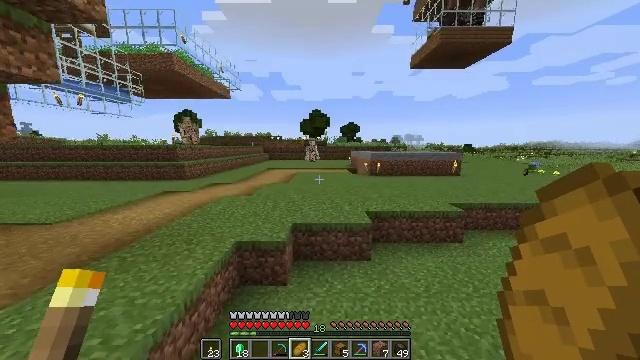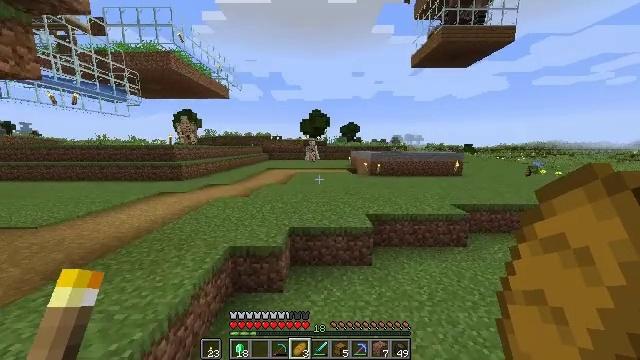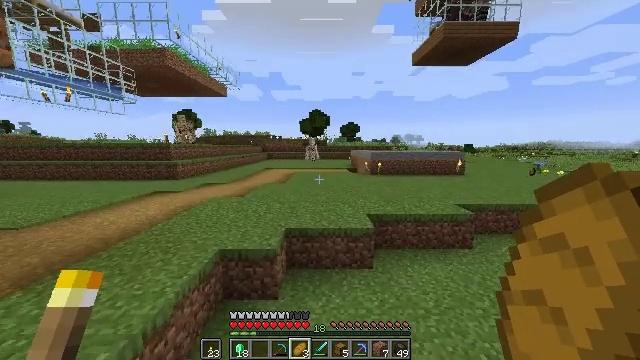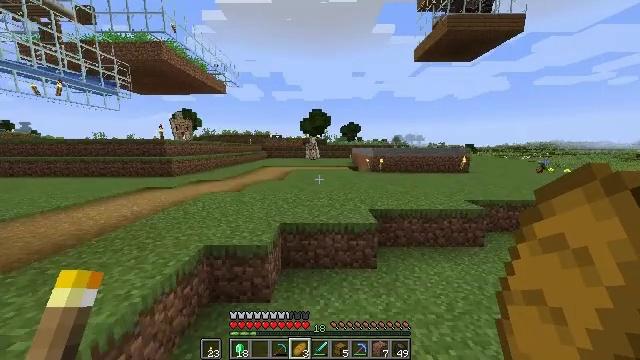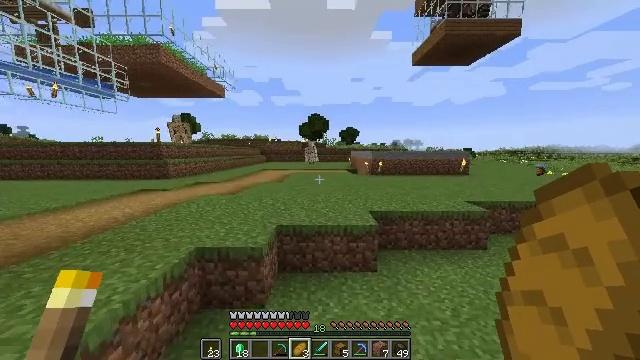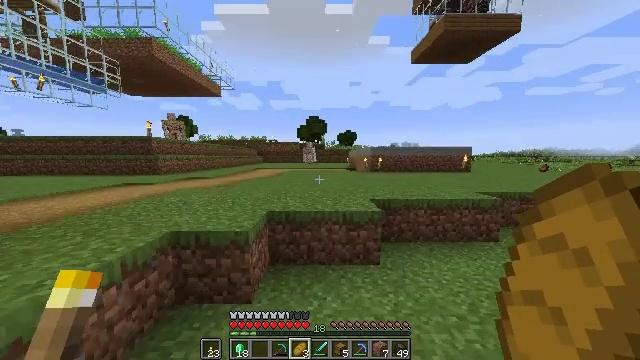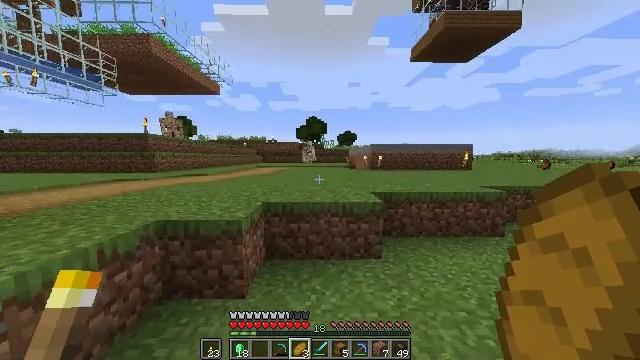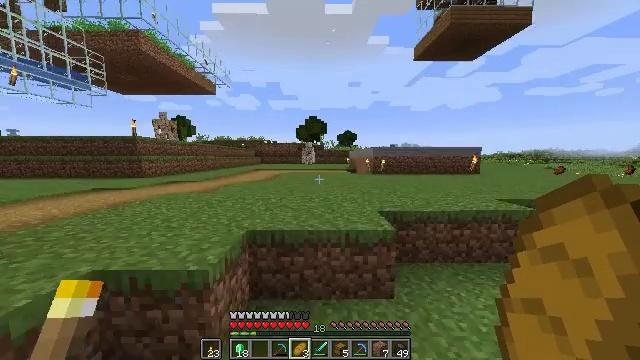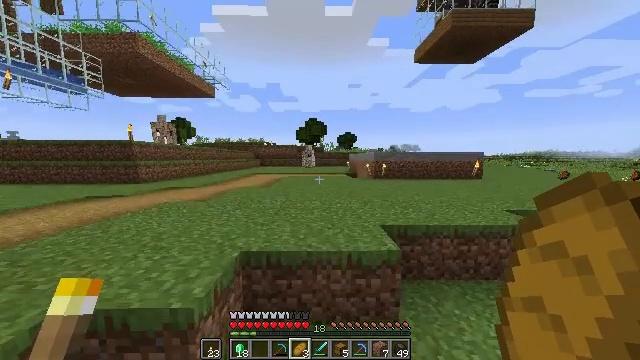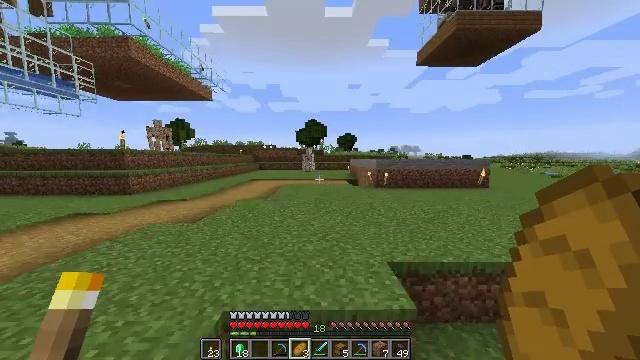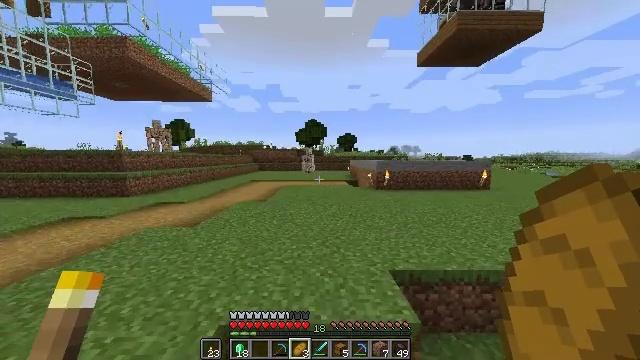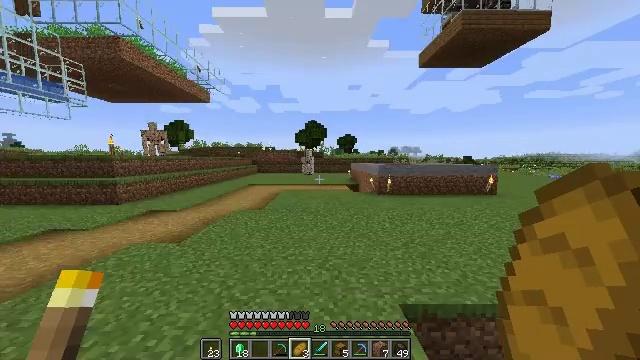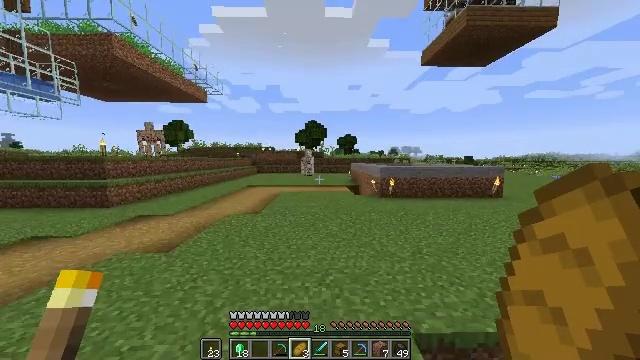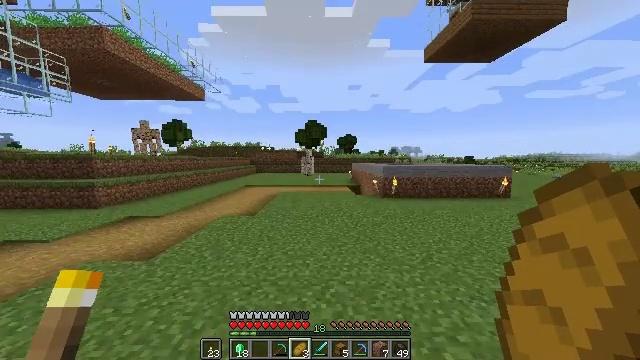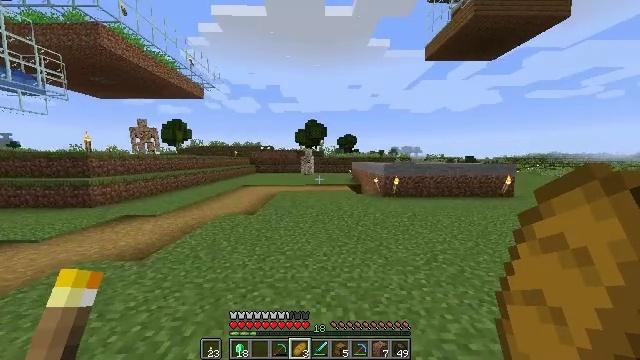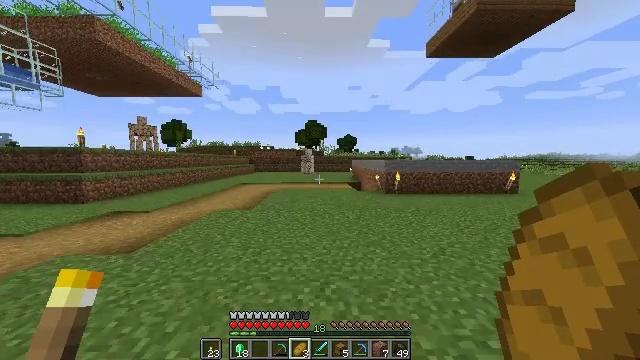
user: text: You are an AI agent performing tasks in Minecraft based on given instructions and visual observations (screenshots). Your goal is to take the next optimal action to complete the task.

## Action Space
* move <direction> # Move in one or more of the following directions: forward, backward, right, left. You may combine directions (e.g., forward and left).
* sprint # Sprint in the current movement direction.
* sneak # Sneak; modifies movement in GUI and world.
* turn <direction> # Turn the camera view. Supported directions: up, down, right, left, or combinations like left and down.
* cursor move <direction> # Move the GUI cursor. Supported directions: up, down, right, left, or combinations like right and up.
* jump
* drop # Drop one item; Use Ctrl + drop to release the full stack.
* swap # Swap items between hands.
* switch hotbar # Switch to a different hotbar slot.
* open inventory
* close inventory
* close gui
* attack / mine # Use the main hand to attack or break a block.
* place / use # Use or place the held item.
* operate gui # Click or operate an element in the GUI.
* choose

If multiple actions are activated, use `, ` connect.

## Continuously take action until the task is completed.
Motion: motion action
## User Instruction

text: Craft an emerald using the crafting table.
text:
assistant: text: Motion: move forward, jump
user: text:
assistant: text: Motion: move forward, jump
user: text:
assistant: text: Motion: move forward, jump
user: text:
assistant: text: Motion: move forward, turn up, jump
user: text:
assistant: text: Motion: move forward, turn up, jump
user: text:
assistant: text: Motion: move forward, jump
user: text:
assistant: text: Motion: move forward, jump
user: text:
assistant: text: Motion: move forward, sprint, jump
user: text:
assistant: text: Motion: move forward, sprint, jump
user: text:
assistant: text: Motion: move forward, sprint, jump
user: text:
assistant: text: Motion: move forward, sprint, jump
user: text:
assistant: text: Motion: move forward, jump
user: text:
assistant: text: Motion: move forward, jump
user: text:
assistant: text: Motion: move forward, jump
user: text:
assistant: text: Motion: move forward, jump
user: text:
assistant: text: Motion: move forward, jump
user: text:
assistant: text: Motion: move forward, sprint, jump
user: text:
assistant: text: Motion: move forward, sprint, jump
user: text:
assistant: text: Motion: move forward, sprint, jump
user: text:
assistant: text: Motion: move forward, sprint, jump
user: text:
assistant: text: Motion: move forward, jump
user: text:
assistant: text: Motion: move forward, jump
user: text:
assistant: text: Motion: move forward, jump
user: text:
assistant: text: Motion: move forward, jump
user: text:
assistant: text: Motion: move forward, jump
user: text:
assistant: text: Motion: move forward, jump
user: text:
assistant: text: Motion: move forward, sprint, jump
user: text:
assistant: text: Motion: move forward, sprint, jump
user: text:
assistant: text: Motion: move forward, sprint, jump
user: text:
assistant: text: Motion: move forward, sprint, turn right and down, jump